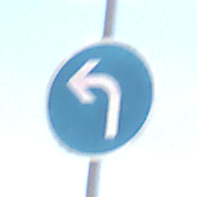
Verkehrszeichen: VorgeschriebeneFahrtrichtungLinks
Umgebung: Outdoor, Suburban
Tageszeit: MorningAfternoon
Wetter: PartlyCloudy
Licht: Natural
Jahreszeit: NotSpecified
Kontrast: HighContrast